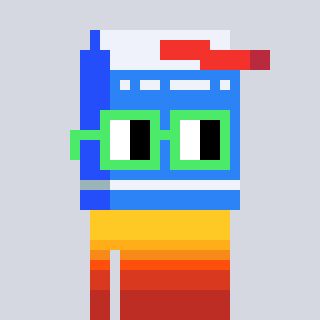
a pixel art character with square light green glasses, a milk-shaped head and a slimegreen-colored body on a cool background